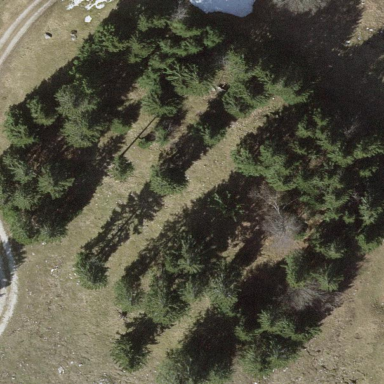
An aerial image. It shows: Forest area.